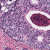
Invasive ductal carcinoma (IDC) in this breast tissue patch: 1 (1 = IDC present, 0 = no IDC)